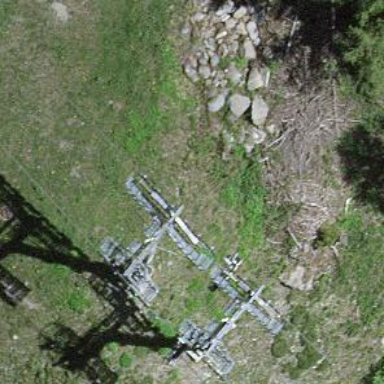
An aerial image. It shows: Pylon for aerialway.